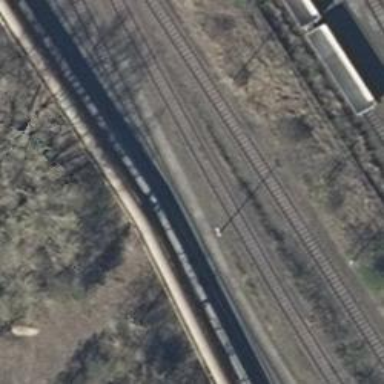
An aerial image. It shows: Railway switch.